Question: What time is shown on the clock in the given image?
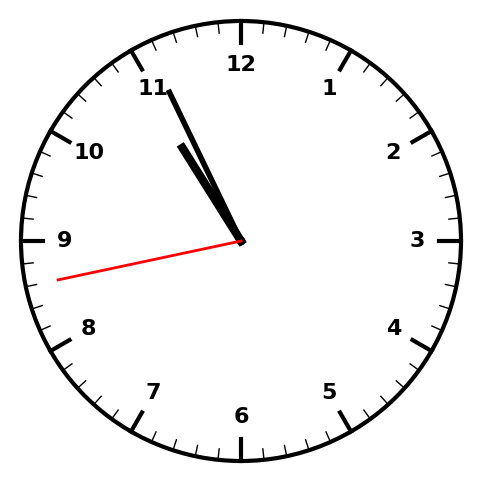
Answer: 10:55:43